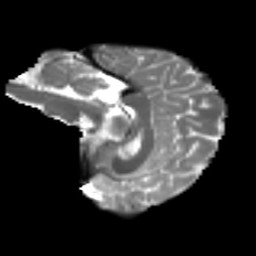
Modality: T2w
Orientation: sagittal
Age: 26
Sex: female
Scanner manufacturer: ge
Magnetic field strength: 3 T
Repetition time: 7.8 s
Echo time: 0.0606 s